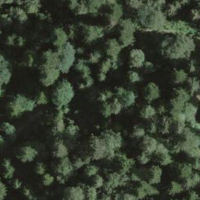
EUNIS habitat code: 43
Species observed at this site:
Gymnocarpium robertianum
Polystichum aculeatum